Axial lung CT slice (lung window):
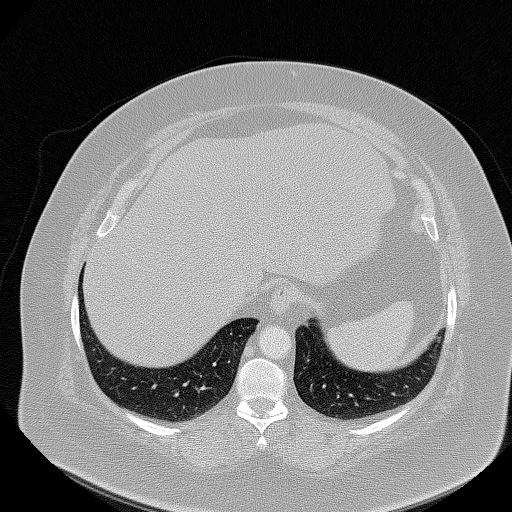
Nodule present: no